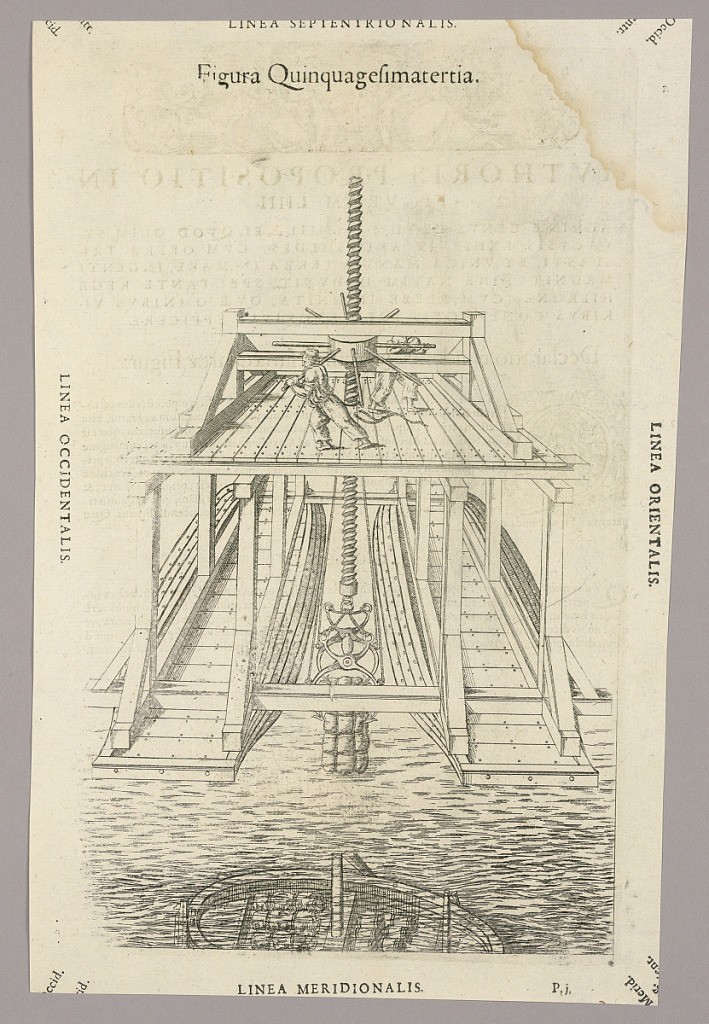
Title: Plate LIII from Theatrum instrumentorum et machinarum
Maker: Julio Paschale
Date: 1582
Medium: Woodcut on paper
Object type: Print
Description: Dredging machine over a wreck, picking up bales. The machine on a framework across two barges. Turned by two men on a wheel on a top platform, raising a screw with hooks. Description in Latin on verso of 1949-152-250.